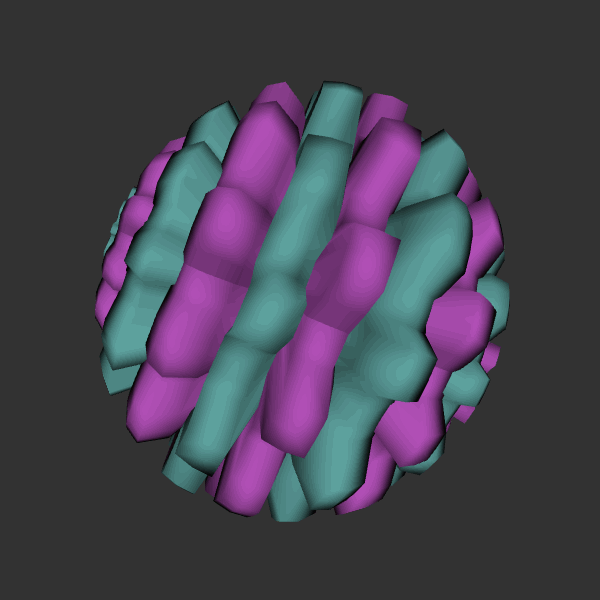
Background: dark